Aerial crown-view tile of a tropical tree (Barro Colorado Island, Panama), acquired 20240611:
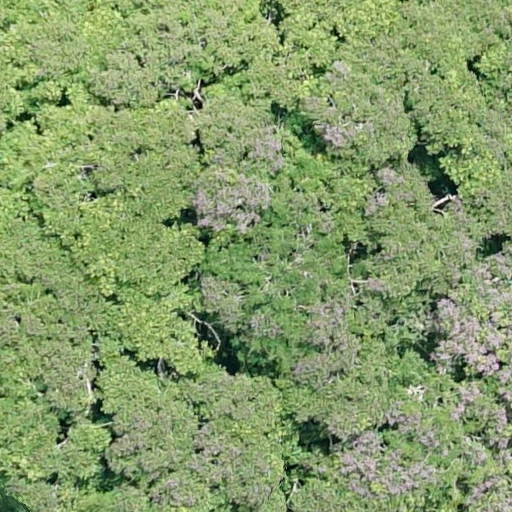
Species: Dipteryx oleifera
GBIF accepted scientific name: Dipteryx oleifera
Crown area: 718.326 m²